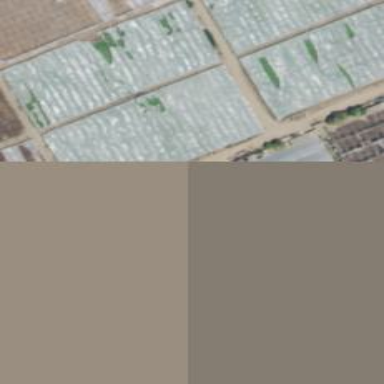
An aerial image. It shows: Greenhouse.